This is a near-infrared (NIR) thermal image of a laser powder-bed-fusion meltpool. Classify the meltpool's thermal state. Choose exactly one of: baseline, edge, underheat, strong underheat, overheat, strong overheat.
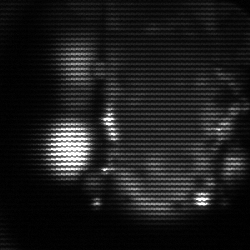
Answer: strong underheat